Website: crate-barrel
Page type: order-returns
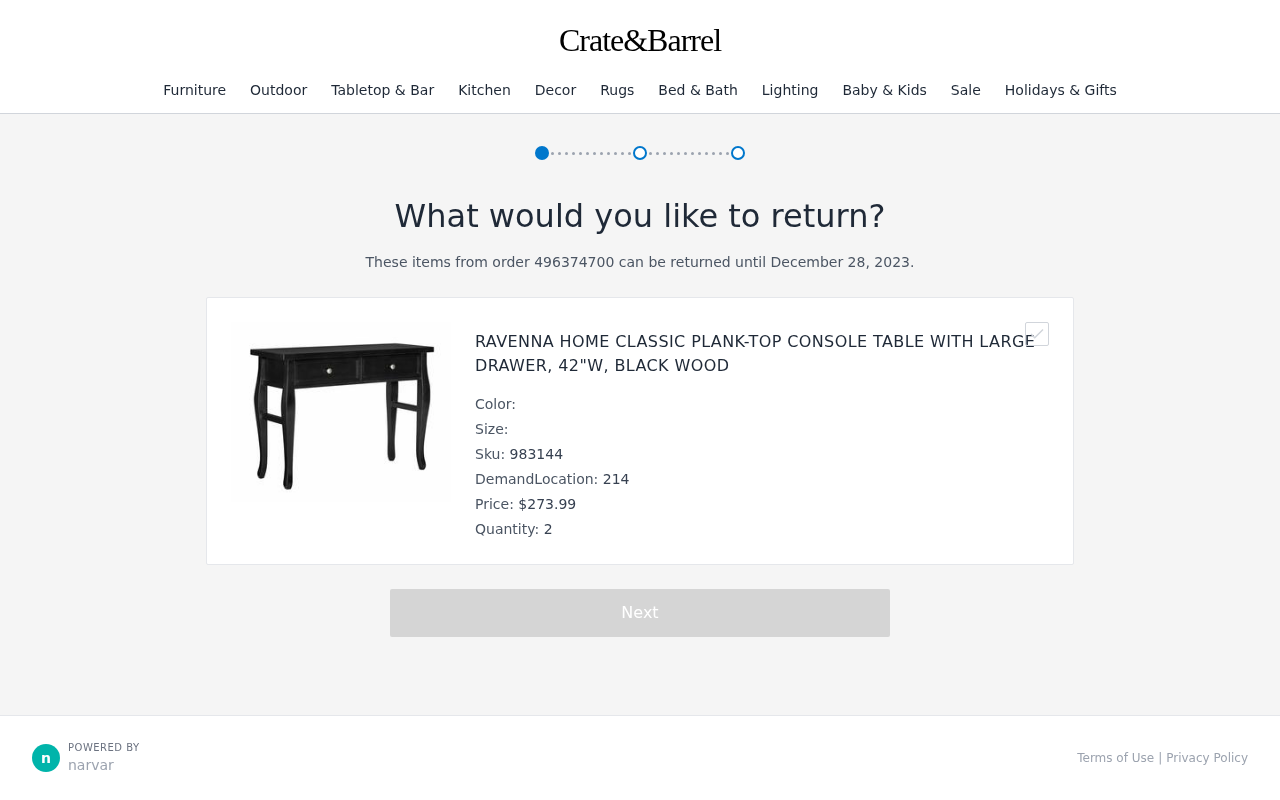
Product elements: key: PRODUCT1_NAME
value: Ravenna Home Classic Plank-Top Console Table with Large Drawer, 42"W, Black Wood
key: PRODUCT1_PRICE
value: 273.99
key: PRODUCT1_QUANTITY
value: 2
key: PRODUCT1_SKU
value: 983144
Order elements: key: ORDER_ID
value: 496374700
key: ORDER_RETURN_BY_DATE
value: December 28, 2023
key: ORDER_DEMAND_LOCATION
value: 214